Question: I'm currently trying to add CefSharp to my tools so that I can drag and drop a webbrowser onto my form.
I installed CefSharp via NuGet in Visual Studio 2013.
I then right-clicked the tools section and selected "Choose Items"
In the ".NET Framework Components" I selected browse and click on CefSharp.wpf.dll
I then get this error

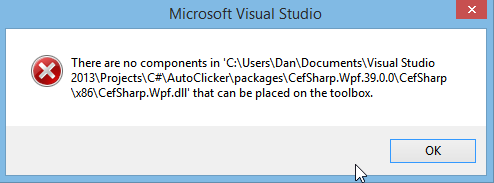
Answer: Not supported, see this FAQ item: <URL>
You have to edit the small bit of XAML that's needed by hand in Visual Studio.
Apart from the projects 'MinimalExample' repository on GitHub there is also a tutorial taking you through the initial steps at <URL>